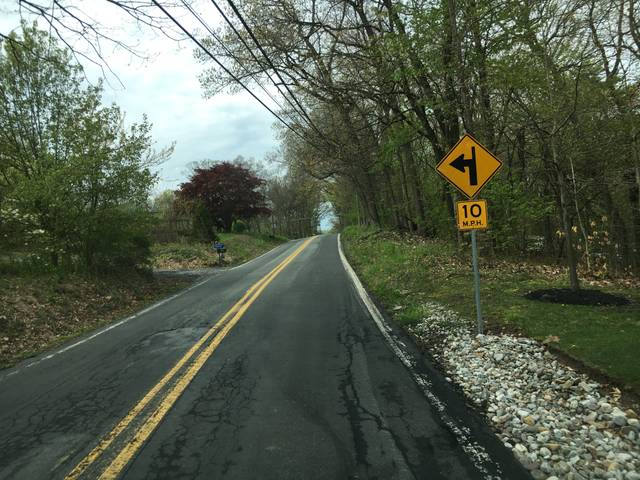
Region: United States
Coordinates: 40.46, -75.779